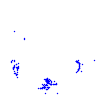
Particle: proton